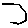
Label: hexagon